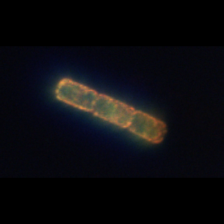
Taxon: Guinardia
Group: Diatoms